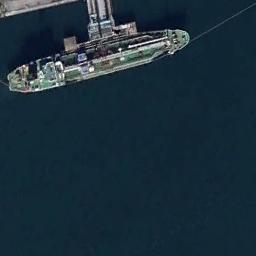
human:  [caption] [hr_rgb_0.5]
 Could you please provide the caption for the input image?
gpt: A green tanker docked by the dock .

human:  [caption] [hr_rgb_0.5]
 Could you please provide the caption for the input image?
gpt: There is a ship at sea .

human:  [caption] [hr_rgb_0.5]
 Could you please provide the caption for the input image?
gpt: The ship is docked at the dock and the water is deep blue .

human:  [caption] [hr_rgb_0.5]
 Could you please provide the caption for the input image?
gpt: There is a ship in the blue water on the shore .

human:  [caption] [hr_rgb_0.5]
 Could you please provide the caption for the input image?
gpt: The green ship is at the harbor .